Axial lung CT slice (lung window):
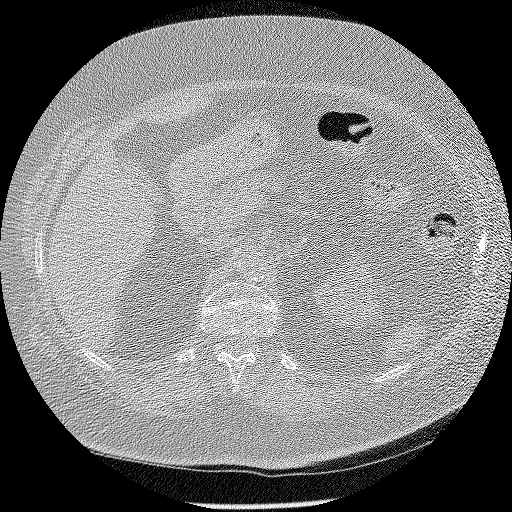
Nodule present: no